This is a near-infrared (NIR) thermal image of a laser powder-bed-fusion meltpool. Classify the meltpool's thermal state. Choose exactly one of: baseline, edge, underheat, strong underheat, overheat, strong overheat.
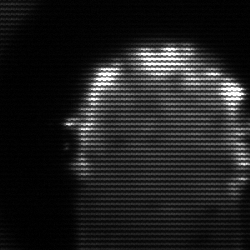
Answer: baseline